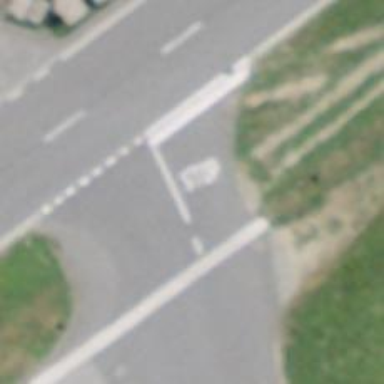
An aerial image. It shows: Stop road.